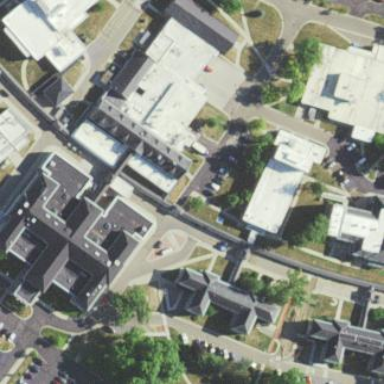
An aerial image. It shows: Hospital building.